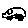
Label: car